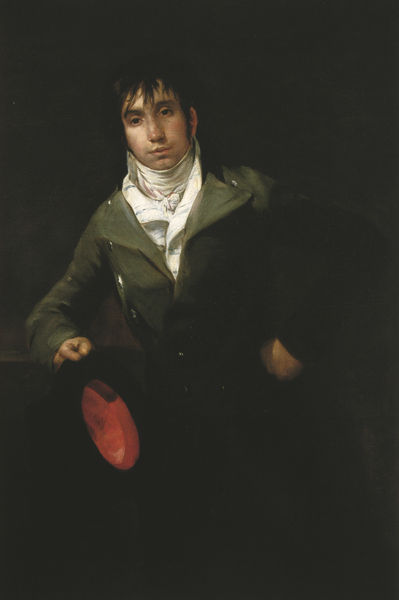
Titel: Bartolomé Sureda
Künstler: Francisco José Goya Lucientes
Standort: Washington (District of Columbia)
Institution: National Gallery of Art
Schlagwörter: dunkel, gemälde, hand, kopf, mann, schatten, weiß, grün, ocker, braun, frankreich, frisur, haar, hell, hintergrund, holz, hut, licht, mund, nase, ohr, schwarz, stirn, stützen, tisch, blick, rot, schal, tuch, beige, rock, schleife, zylinder, anzug, flasche, hemd, jacke, jung, kappe, mütze, wand, arm, arme, augen, falten, gesicht, halten, kragen, stehen, ärmel, bildnis, herr, hände, portrait, porträt, öl, fransen, futter, haare, mantel, pose, stehend, frontal, kinn, knopf, lippen, rund, deutschland, wangen, schrank, haltung, französisch, lehnen, frack, ernst, brauen, halstuch, homme, manteau, junge, knöpfe, gehrock, revers, hutkrempe, krempe, abbild, gestützt, militär, revolution, uniform, chapeau, soldat, koteletten, stehkragen, tasche, enface, kotletten, komode, jüngling, dunke, junger mann, rasiert, student, lässig, hüfte, anglais, sombre, hot, lichtquelle, zwielicht, graün, anlehnen, standbein, napoléon, schief, stemmen, auflehnen, neigung, strähnen, standbild, schrnak, halbschatten, janker, loden, stehportrait, stehporträt, sam